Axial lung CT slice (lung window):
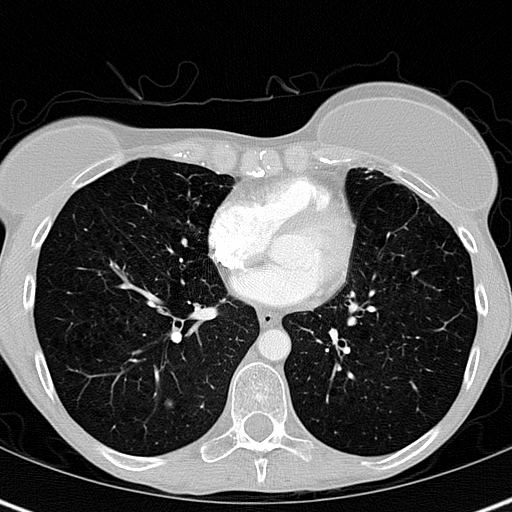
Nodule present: yes
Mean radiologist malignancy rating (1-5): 1